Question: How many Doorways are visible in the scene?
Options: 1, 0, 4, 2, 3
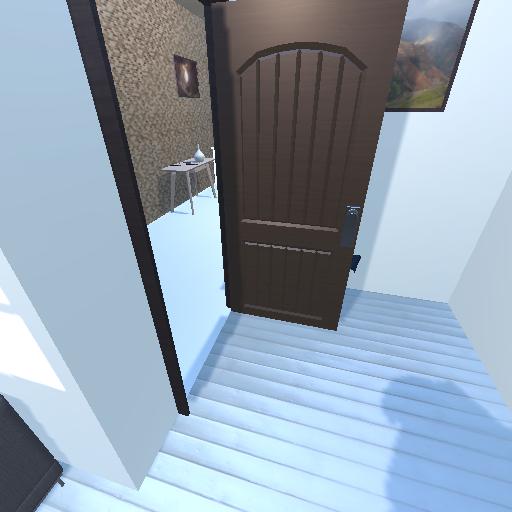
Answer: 1